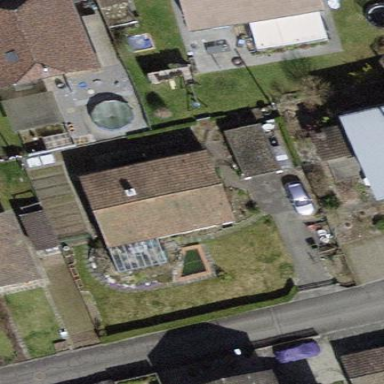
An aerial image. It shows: Building with tiled roof.